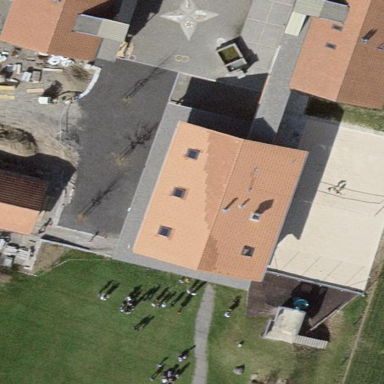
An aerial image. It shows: Hostel building.